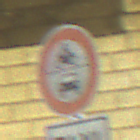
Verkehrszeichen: VerbotKraftfahrzeuge
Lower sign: BesondereFahrzeugeUndTransportgueter1
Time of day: Midday
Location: Outdoor (Urban)
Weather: Clear
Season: NotSpecified
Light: Natural